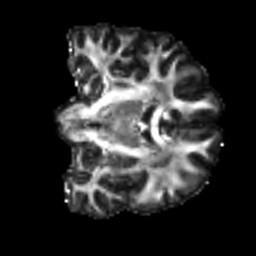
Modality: FA
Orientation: coronal
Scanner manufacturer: siemens
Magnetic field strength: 3 T
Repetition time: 4 s
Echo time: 0.0594 s